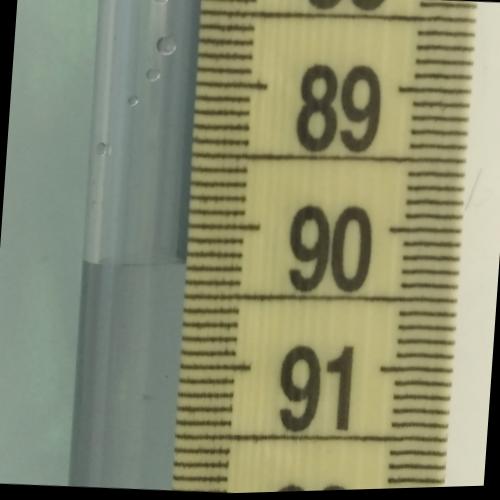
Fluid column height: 90.3 cm